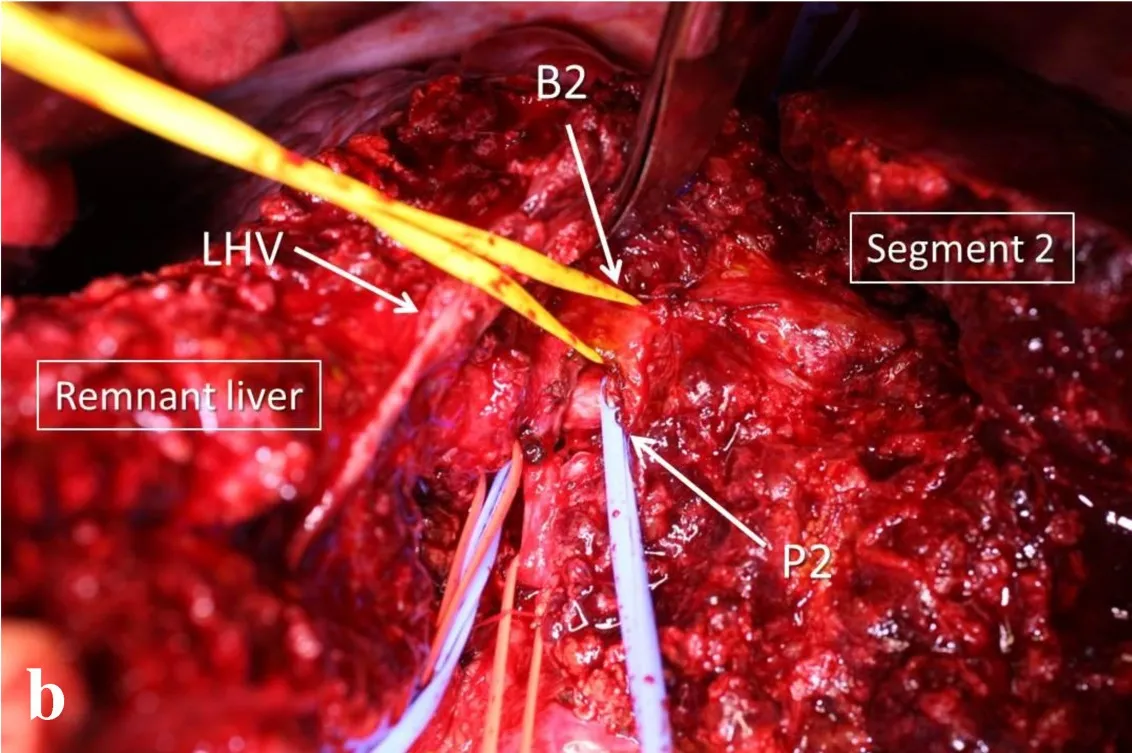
Segment 2 and remnant liver were connected only through the portal branch and bile duct of segment 2 (P2 and B2) (b). LHA, left hepatic artery. LHV, left hepatic vein.
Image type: medical_photograph (other_medical_photograph)